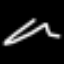
Label: squiggle